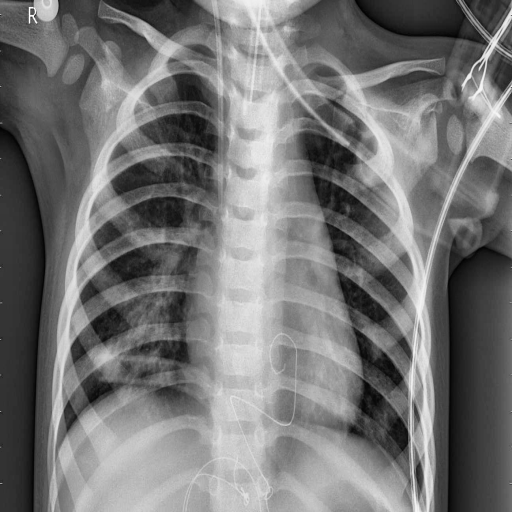
Finding: PNEUMONIA